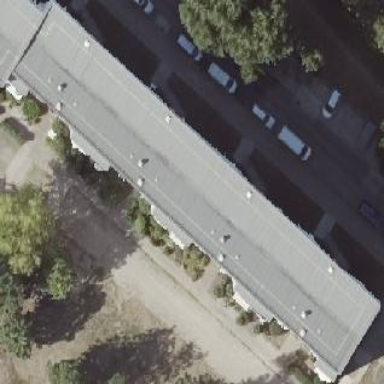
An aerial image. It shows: Building with apartments and flat roof.